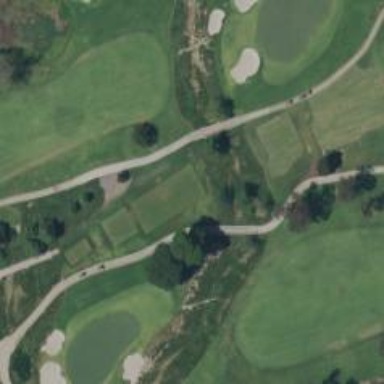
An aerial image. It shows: Golf cartpath that is also road path.